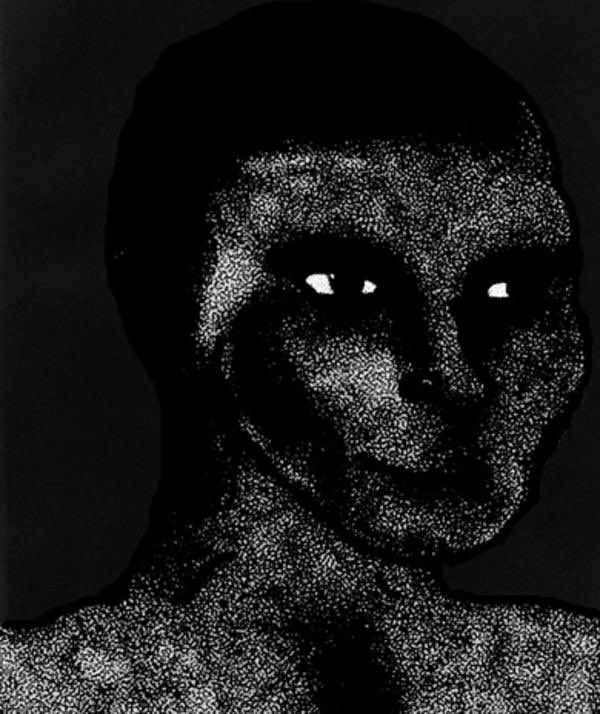
Label: 5_Doomer